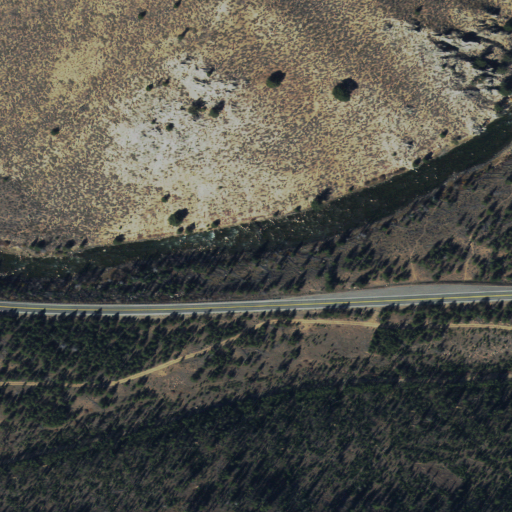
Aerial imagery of valley in Idaho named Sunny Gulch containing evergreen forest, grassland, shrub, low intensity development, medium intensity development, and open development